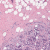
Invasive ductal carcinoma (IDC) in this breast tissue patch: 1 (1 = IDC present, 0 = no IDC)